Question: I'm trying to make the text overlay on my images stay responsive to the image, so that they are central in the image box, but I cant make it stay within the images width.
I have made a fiddle, <URL>
Picture of what I'm trying to achieve:

'''
<div id="gallery">
<ul>
<li>
<div class="gallery-image">
<a href=""><img src="http://lorempixel.com/output/fashion-q-c-320-210-9.jpg"/>
<p class="gallery-desc">Upper line</p><br>
<p class="line-separator-four"></p>
<p class="gallery-desc-bottom">Bottom</p></a>
</div>
</li>
<li>
<div class="gallery-image">
<a href=""><img src="http://lorempixel.com/output/fashion-q-c-320-210-9.jpg"/>
<p class="gallery-desc">Upper line</p><br>
<p class="line-separator-four"></p>
<p class="gallery-desc-bottom">Bottom</p></a>
</div>
</li>
<li>
<div class="gallery-image">
<a href=""><img src="http://lorempixel.com/output/fashion-q-c-320-210-9.jpg"/>
<p class="gallery-desc">Upper line</p><br>
<p class="line-separator-four"></p>
<p class="gallery-desc-bottom">Bottom</p></a>
</div>
</li>
<li>
<div class="gallery-image">
<a href=""><img src="http://lorempixel.com/output/fashion-q-c-320-210-9.jpg"/>
<p class="gallery-desc">Upper line</p><br>
<p class="line-separator-four"></p>
<p class="gallery-desc-bottom">Bottom</p></a>
</div>
</li>
<li>
<div class="gallery-image">
<a href=""><img src="http://lorempixel.com/output/fashion-q-c-320-210-9.jpg"/>
<p class="gallery-desc">Upper line</p><br>
<p class="line-separator-four"></p>
<p class="gallery-desc-bottom">Bottom</p></a>
</li>
<li>
<div class="gallery-image">
<a href=""><img src="http://lorempixel.com/output/fashion-q-c-320-210-9.jpg"/>
<p class="gallery-desc">Upper line</p><br>
<p class="line-separator-four"></p>
<p class="gallery-desc-bottom">Bottom</p></a>
</li>
<li>
<div class="gallery-image">
<a href=""><img src="http://lorempixel.com/output/fashion-q-c-320-210-9.jpg"/>
<p class="gallery-desc">Upper line</p><br>
<p class="line-separator-four"></p>
<p class="gallery-desc-bottom">Bottom</p></a>
</li>
<li>
<div class="gallery-image">
<a href=""><img src="http://lorempixel.com/output/fashion-q-c-320-210-9.jpg"/>
<p class="gallery-desc">Upper line</p><br>
<p class="line-separator-four"></p>
<p class="gallery-desc-bottom">Bottom</p></a>
</li>
<li>
<div class="gallery-image">
<a href=""><img src="http://lorempixel.com/output/fashion-q-c-320-210-9.jpg"/>
<p class="gallery-desc">Upper line</p><br>
<p class="line-separator-four"></p>
<p class="gallery-desc-bottom">Bottom</p></a>
</li>
</ul>
</div>
enter code here
'''
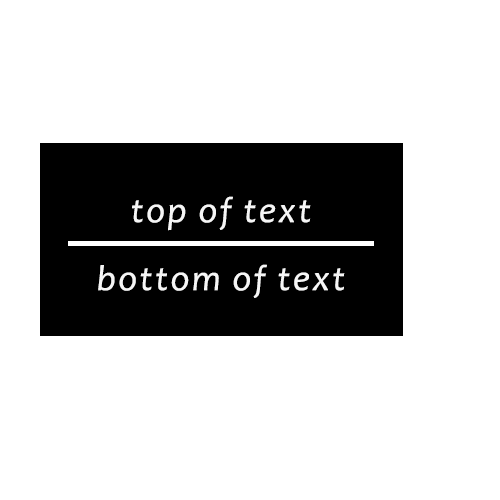
Answer: Ugh...guess i was too slow. I went about it a bit different than daniel though with 3 rows of 3 '.gallery-image' divs and list for the text
<URL>
HTML:
'''
<div class="gallery">
<div class="gallery-image">
<a href=""><img src="http://lorempixel.com/output/fashion-q-c-320-210-9.jpg" />
<ul>
<li class="gallery-desc">Upper line</li>
<li class="line-separator-four"></li>
<li class="gallery-desc-bottom">Bottom</li>
</ul>
</a>
</div>
'''
CSS:
'''
.gallery {
width:100%;
margin-top:45px;
-webkit-transform: translateZ(0);
}
.gallery-image {
position: relative;
float: left;
display:inline-block;
width: 32%;
margin-left: 2%;
font-size:1.5em;
font-family:'avenir';
text-align:center;
}
.gallery-image:first-child {
margin-left:0;
}
.gallery-image a {
color:#fff;
}
.gallery-image a:hover {
color:#FF8000;
}
.gallery-image a:hover ul li.line-separator-four {
background: #FF8000;
border-bottom: 1px solid #FF8000;
}
.gallery-image img {
position: relative;
z-index:1;
width: 100%;
}
.gallery-image ul {
position: absolute;
top:15%;
width:100%;
margin:0 auto;
z-index:10;
list-style:none;
padding:0;
}
.gallery-image li {
margin-bottom:10%;
}
.line-separator-four {
display:block;
width: 50%;
margin-left: 25%;
height: 1px;
background: #F5F5F5;
border-bottom: 1px solid #F5F5F5;
}
'''